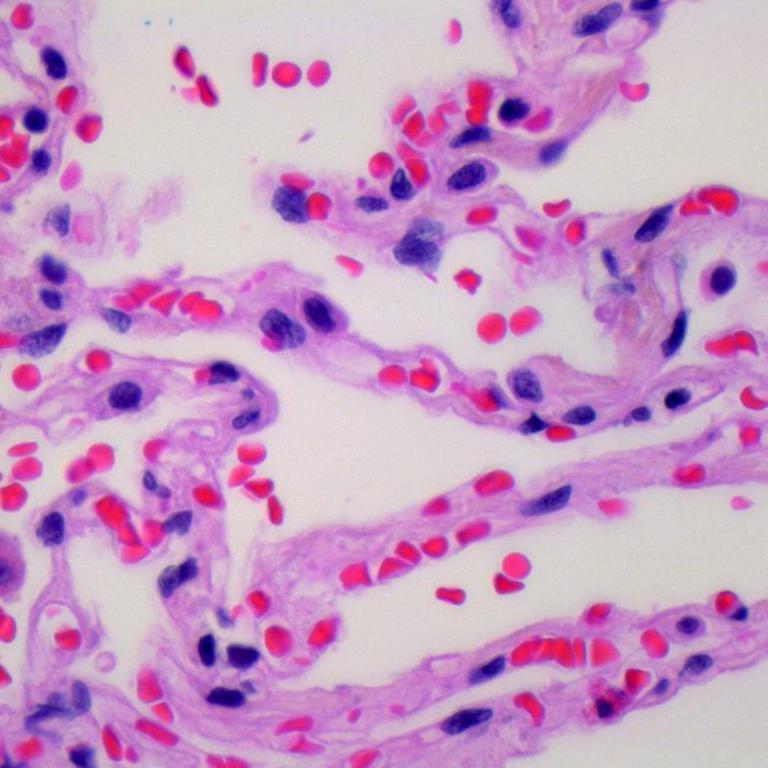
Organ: lung
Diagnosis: benign